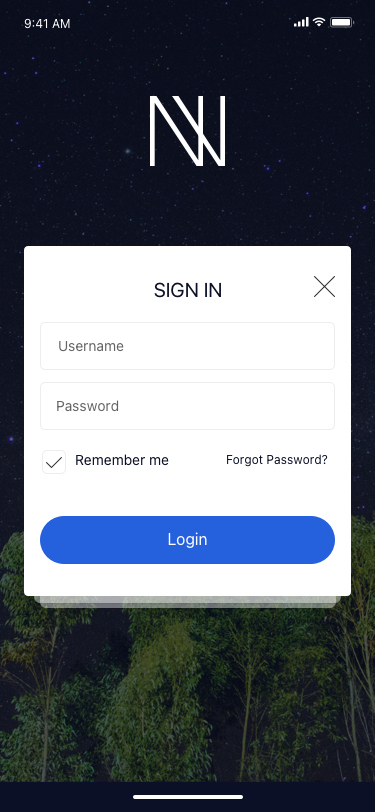
Text in this UI design:
Login
Remember me
Forgot Password?
Username
Password
Sign in